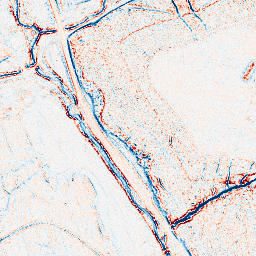
Category: edge_preserving
Decomposition family: anisotropic_diffusion
Decomposition parameters: iterations: 5
kappa: 100
gamma: 0.15
Upsampling method: cubic_catmull_rom
Upsampling parameters: scale: 4
Upsampling scale: 4